Current action and preconditions to check: trajectory_clear

Your task: For each precondition in the list above, predict whether it will hold at this action.

Consider the current scene as observed from the mobile robot's camera, and analyze the predicted future states of all dynamic agents (e.g., people, animals, vehicles, or any moving entities) within the NEXT SECOND.

IMPORTANT: Only answer "very likely" if you are absolutely certain—based on strong, clear evidence—that a dynamic agent will violate the precondition in the predicted future state. Do NOT answer "very likely" for unlikely, ambiguous, or low-probability risks.

Ask yourself for each precondition: Is there a high probability, with clear and convincing evidence, that the predicted future states of any dynamic agent will interfere with the predicted future state of the currently executing action within the NEXT SECOND, causing that precondition to fail?

Assess the risk level based on these predictions. Use "likely" or "very likely" if motions create a clear risk of interference.

Use "neutral" or "improbable" if agents are nearby but their predicted paths are clearly diverging or non-conflicting.

Failure Risk Categories: "very improbable", "improbable", "neutral", "likely", "very likely"

Answer Format: Output ONLY the probability_of_failure value from these categories: "very improbable", "improbable", "neutral", "likely", "very likely"

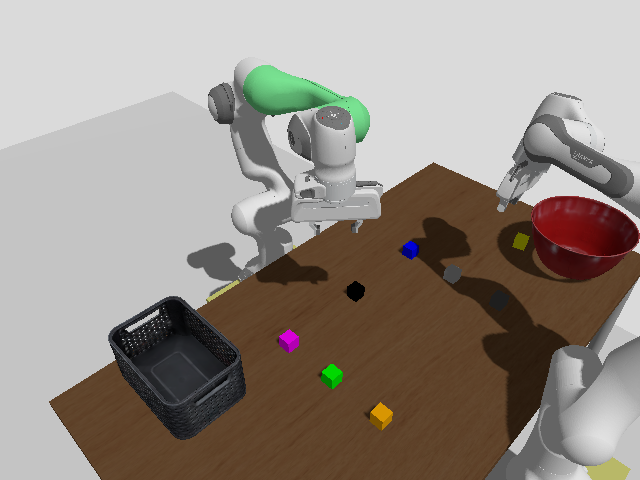

Answer: very improbable